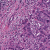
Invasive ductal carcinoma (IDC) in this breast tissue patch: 1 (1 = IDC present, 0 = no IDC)